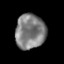
Tissue: prostate
Cell type: T cells
Senescence score: 0.2596
Nuclear area (px): 1026
Mean DAPI intensity: 127.552